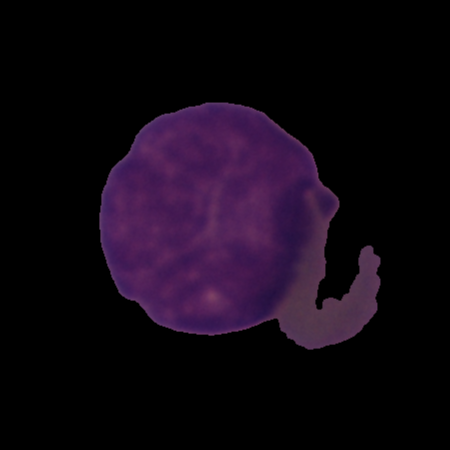
Label: cancer